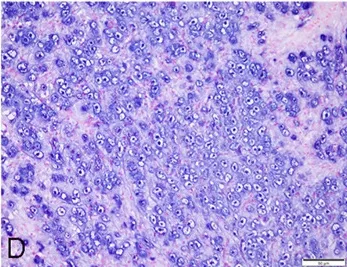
In situ hybridization result of EBER , all magnification x200.
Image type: pathology (fish)